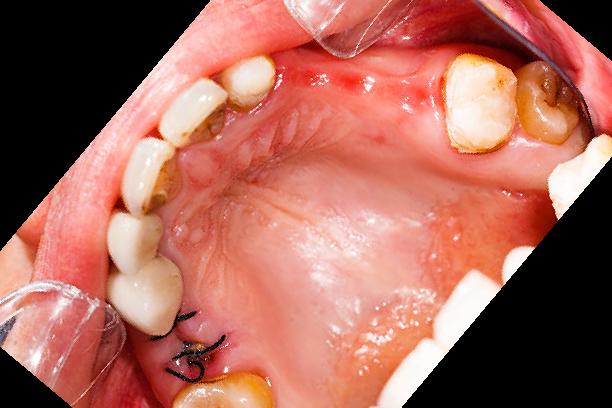
Condition: Gingivitis